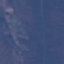
Land use / land cover: HerbaceousVegetation